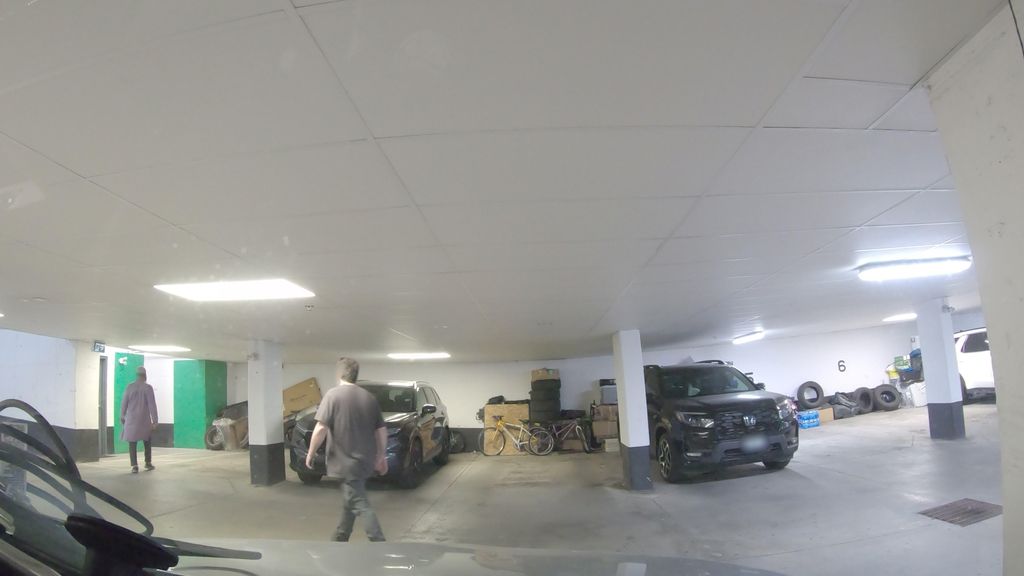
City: toronto